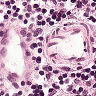
Metastatic tissue present: no